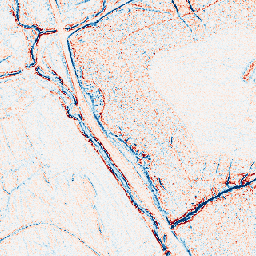
Category: edge_preserving
Decomposition family: bilateral
Decomposition parameters: d: 5
sigma_color: 50
sigma_space: 75
Upsampling method: nearest
Upsampling parameters: scale: 8
Upsampling scale: 8